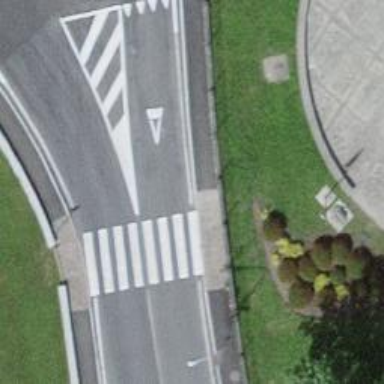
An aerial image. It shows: Zebra crossing on the road.